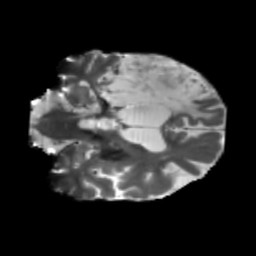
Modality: T2w
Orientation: coronal
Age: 64
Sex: male
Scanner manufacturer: siemens
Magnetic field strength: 3 T
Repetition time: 5.25 s
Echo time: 0.08 s